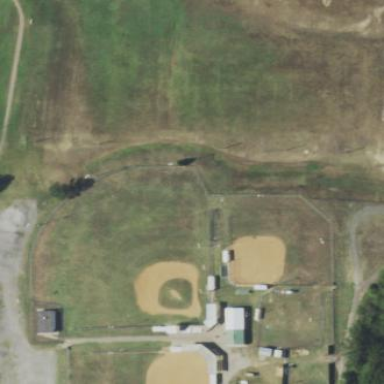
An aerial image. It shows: Baseball pitch for leisure land activities.